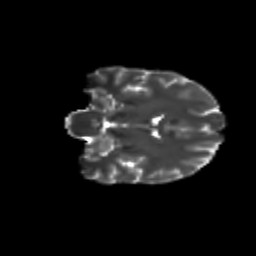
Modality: T2w
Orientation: coronal
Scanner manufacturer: siemens
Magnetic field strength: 3 T
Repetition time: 9.2 s
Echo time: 0.084 s